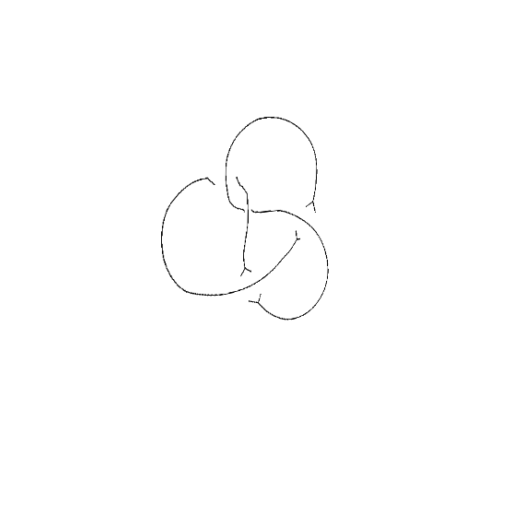
Crossing number: 4